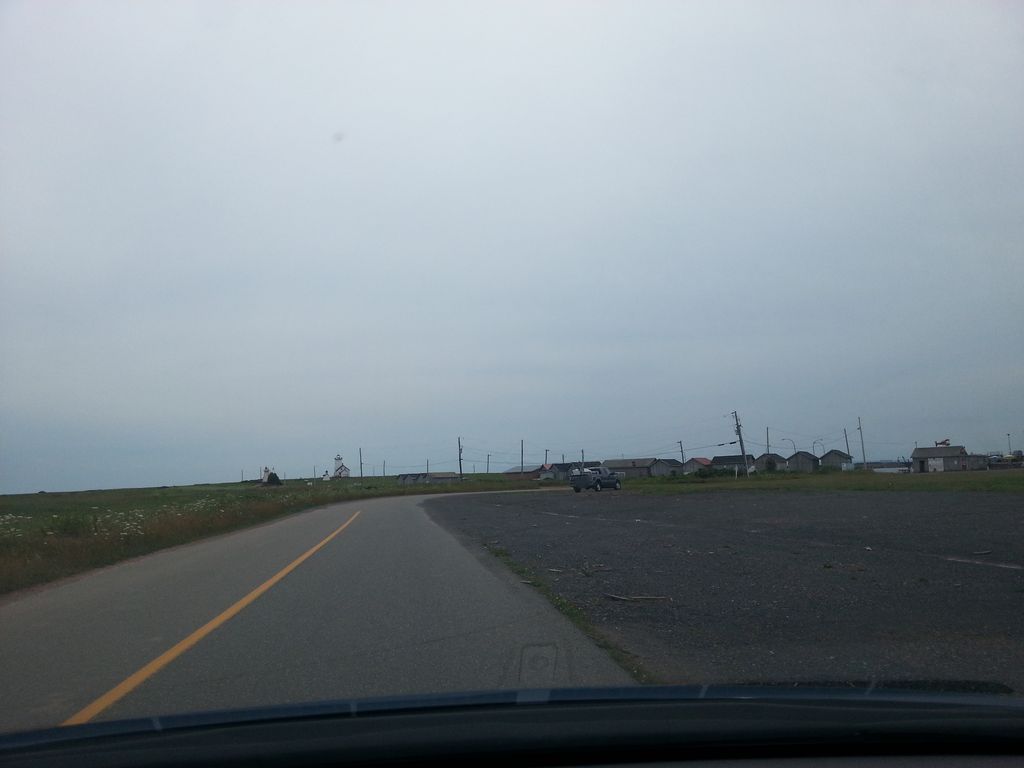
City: charlottetown